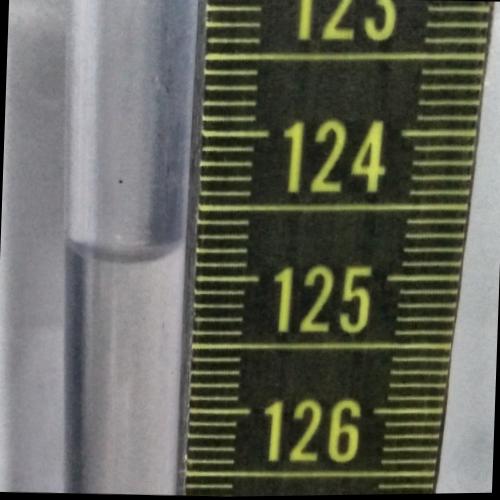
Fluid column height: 124.8 cm